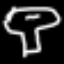
Label: mushroom